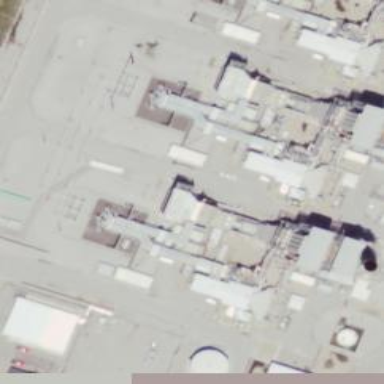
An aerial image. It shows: Gas turbine generator is in use.